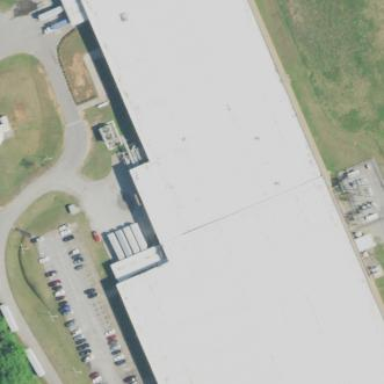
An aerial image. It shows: Industrial building.